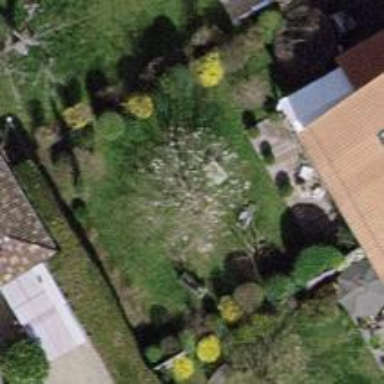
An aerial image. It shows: Garden enclosed by fence.